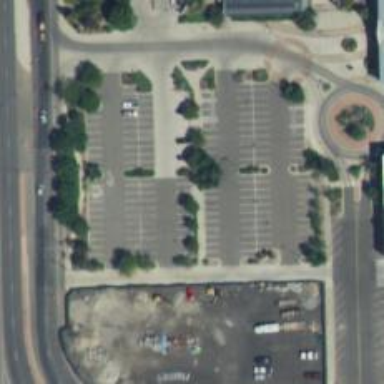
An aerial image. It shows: Parking space.